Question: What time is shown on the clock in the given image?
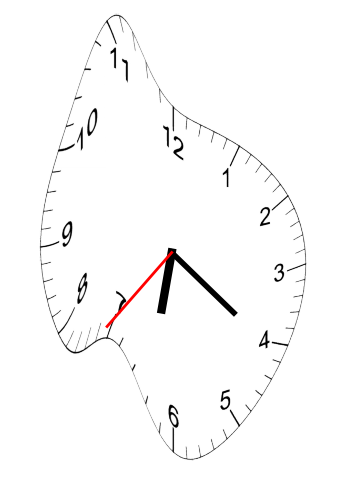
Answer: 06:20:36